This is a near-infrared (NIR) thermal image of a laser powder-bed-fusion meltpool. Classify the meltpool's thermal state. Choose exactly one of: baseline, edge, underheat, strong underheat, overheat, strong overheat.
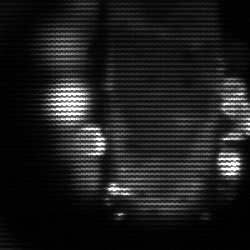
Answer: strong underheat